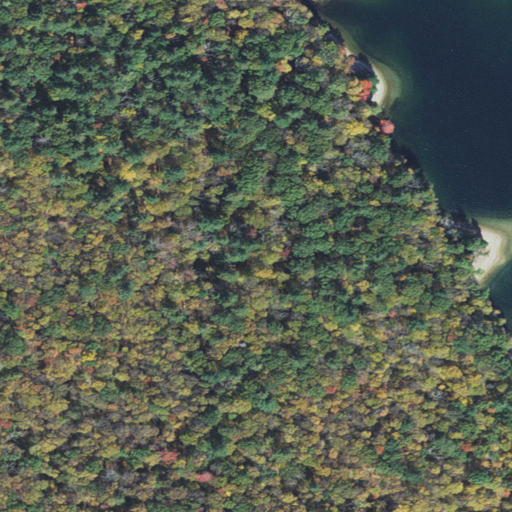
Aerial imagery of valley in Massachusetts named The Gorge containing deciduous forest, mixed forest, herbaceous wetlands, open water, evergreen forest, and woody wetlands